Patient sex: M
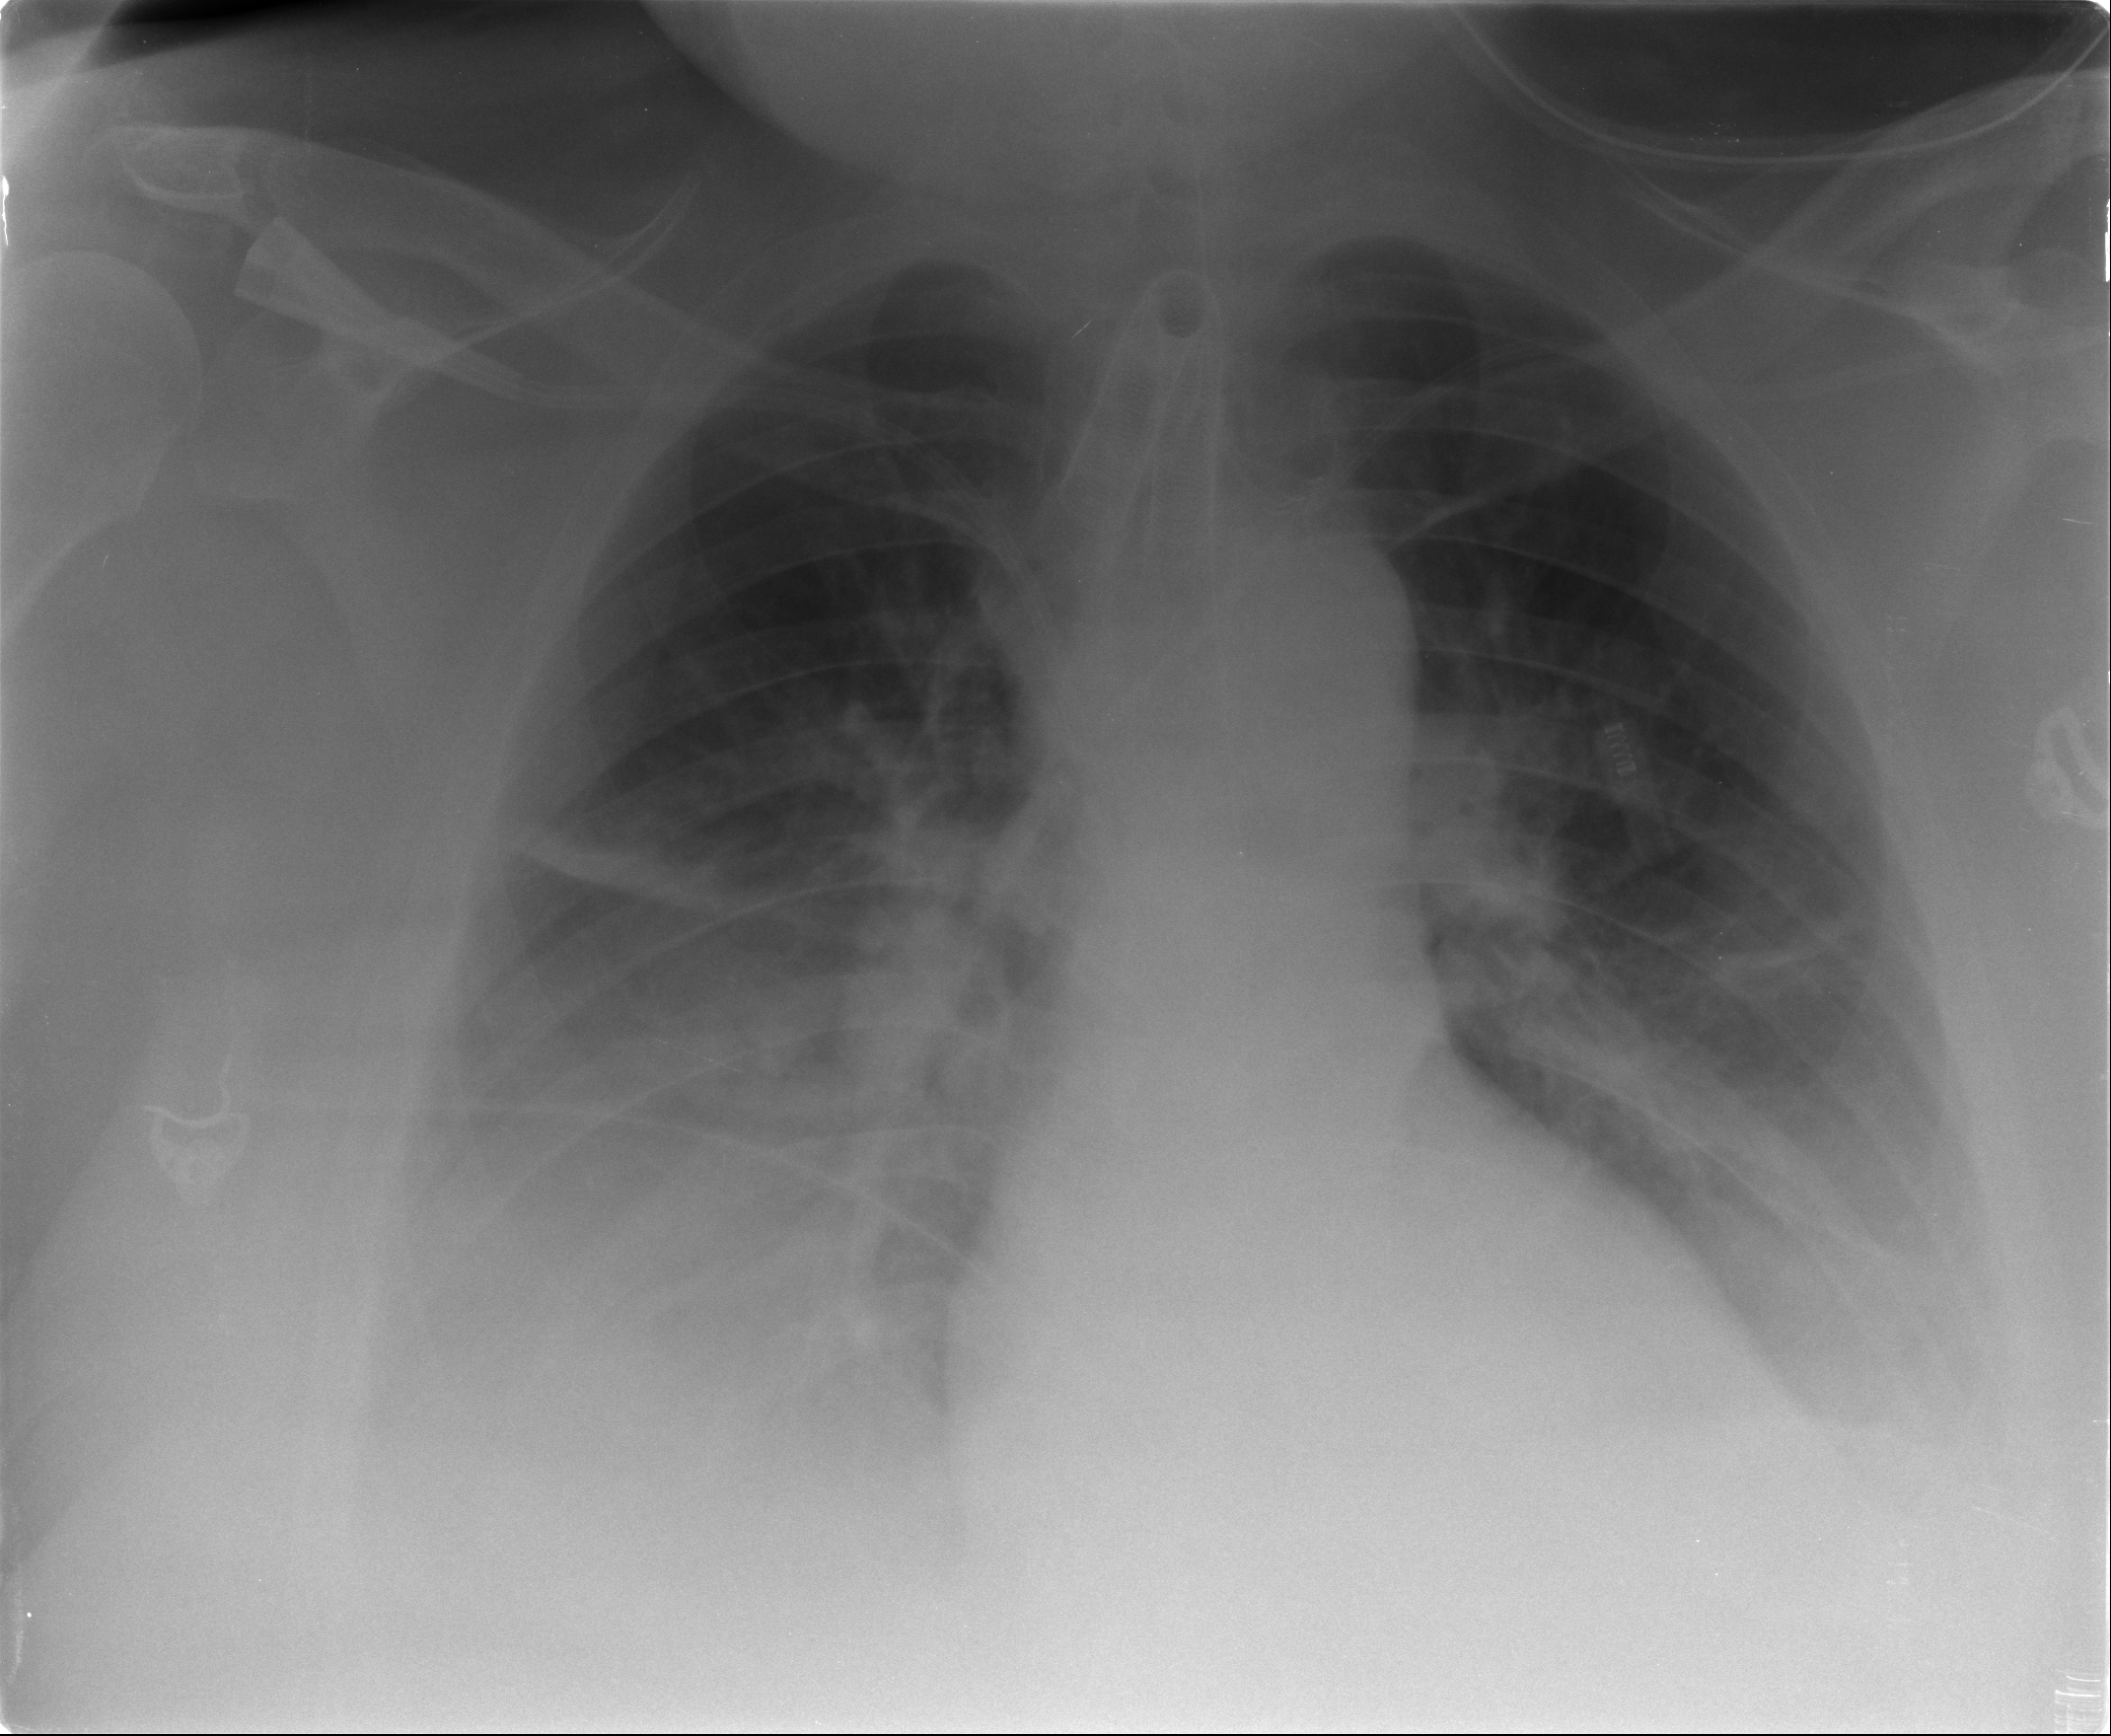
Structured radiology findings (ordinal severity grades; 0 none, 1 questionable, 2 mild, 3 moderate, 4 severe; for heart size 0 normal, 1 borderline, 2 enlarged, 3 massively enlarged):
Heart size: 0
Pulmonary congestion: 1
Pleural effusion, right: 2
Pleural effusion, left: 2
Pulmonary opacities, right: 0
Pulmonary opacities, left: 0
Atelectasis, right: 2
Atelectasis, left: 2